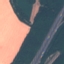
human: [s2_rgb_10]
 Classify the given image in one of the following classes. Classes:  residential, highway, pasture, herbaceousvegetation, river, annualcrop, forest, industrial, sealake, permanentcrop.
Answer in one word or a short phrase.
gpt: Highway